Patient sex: M
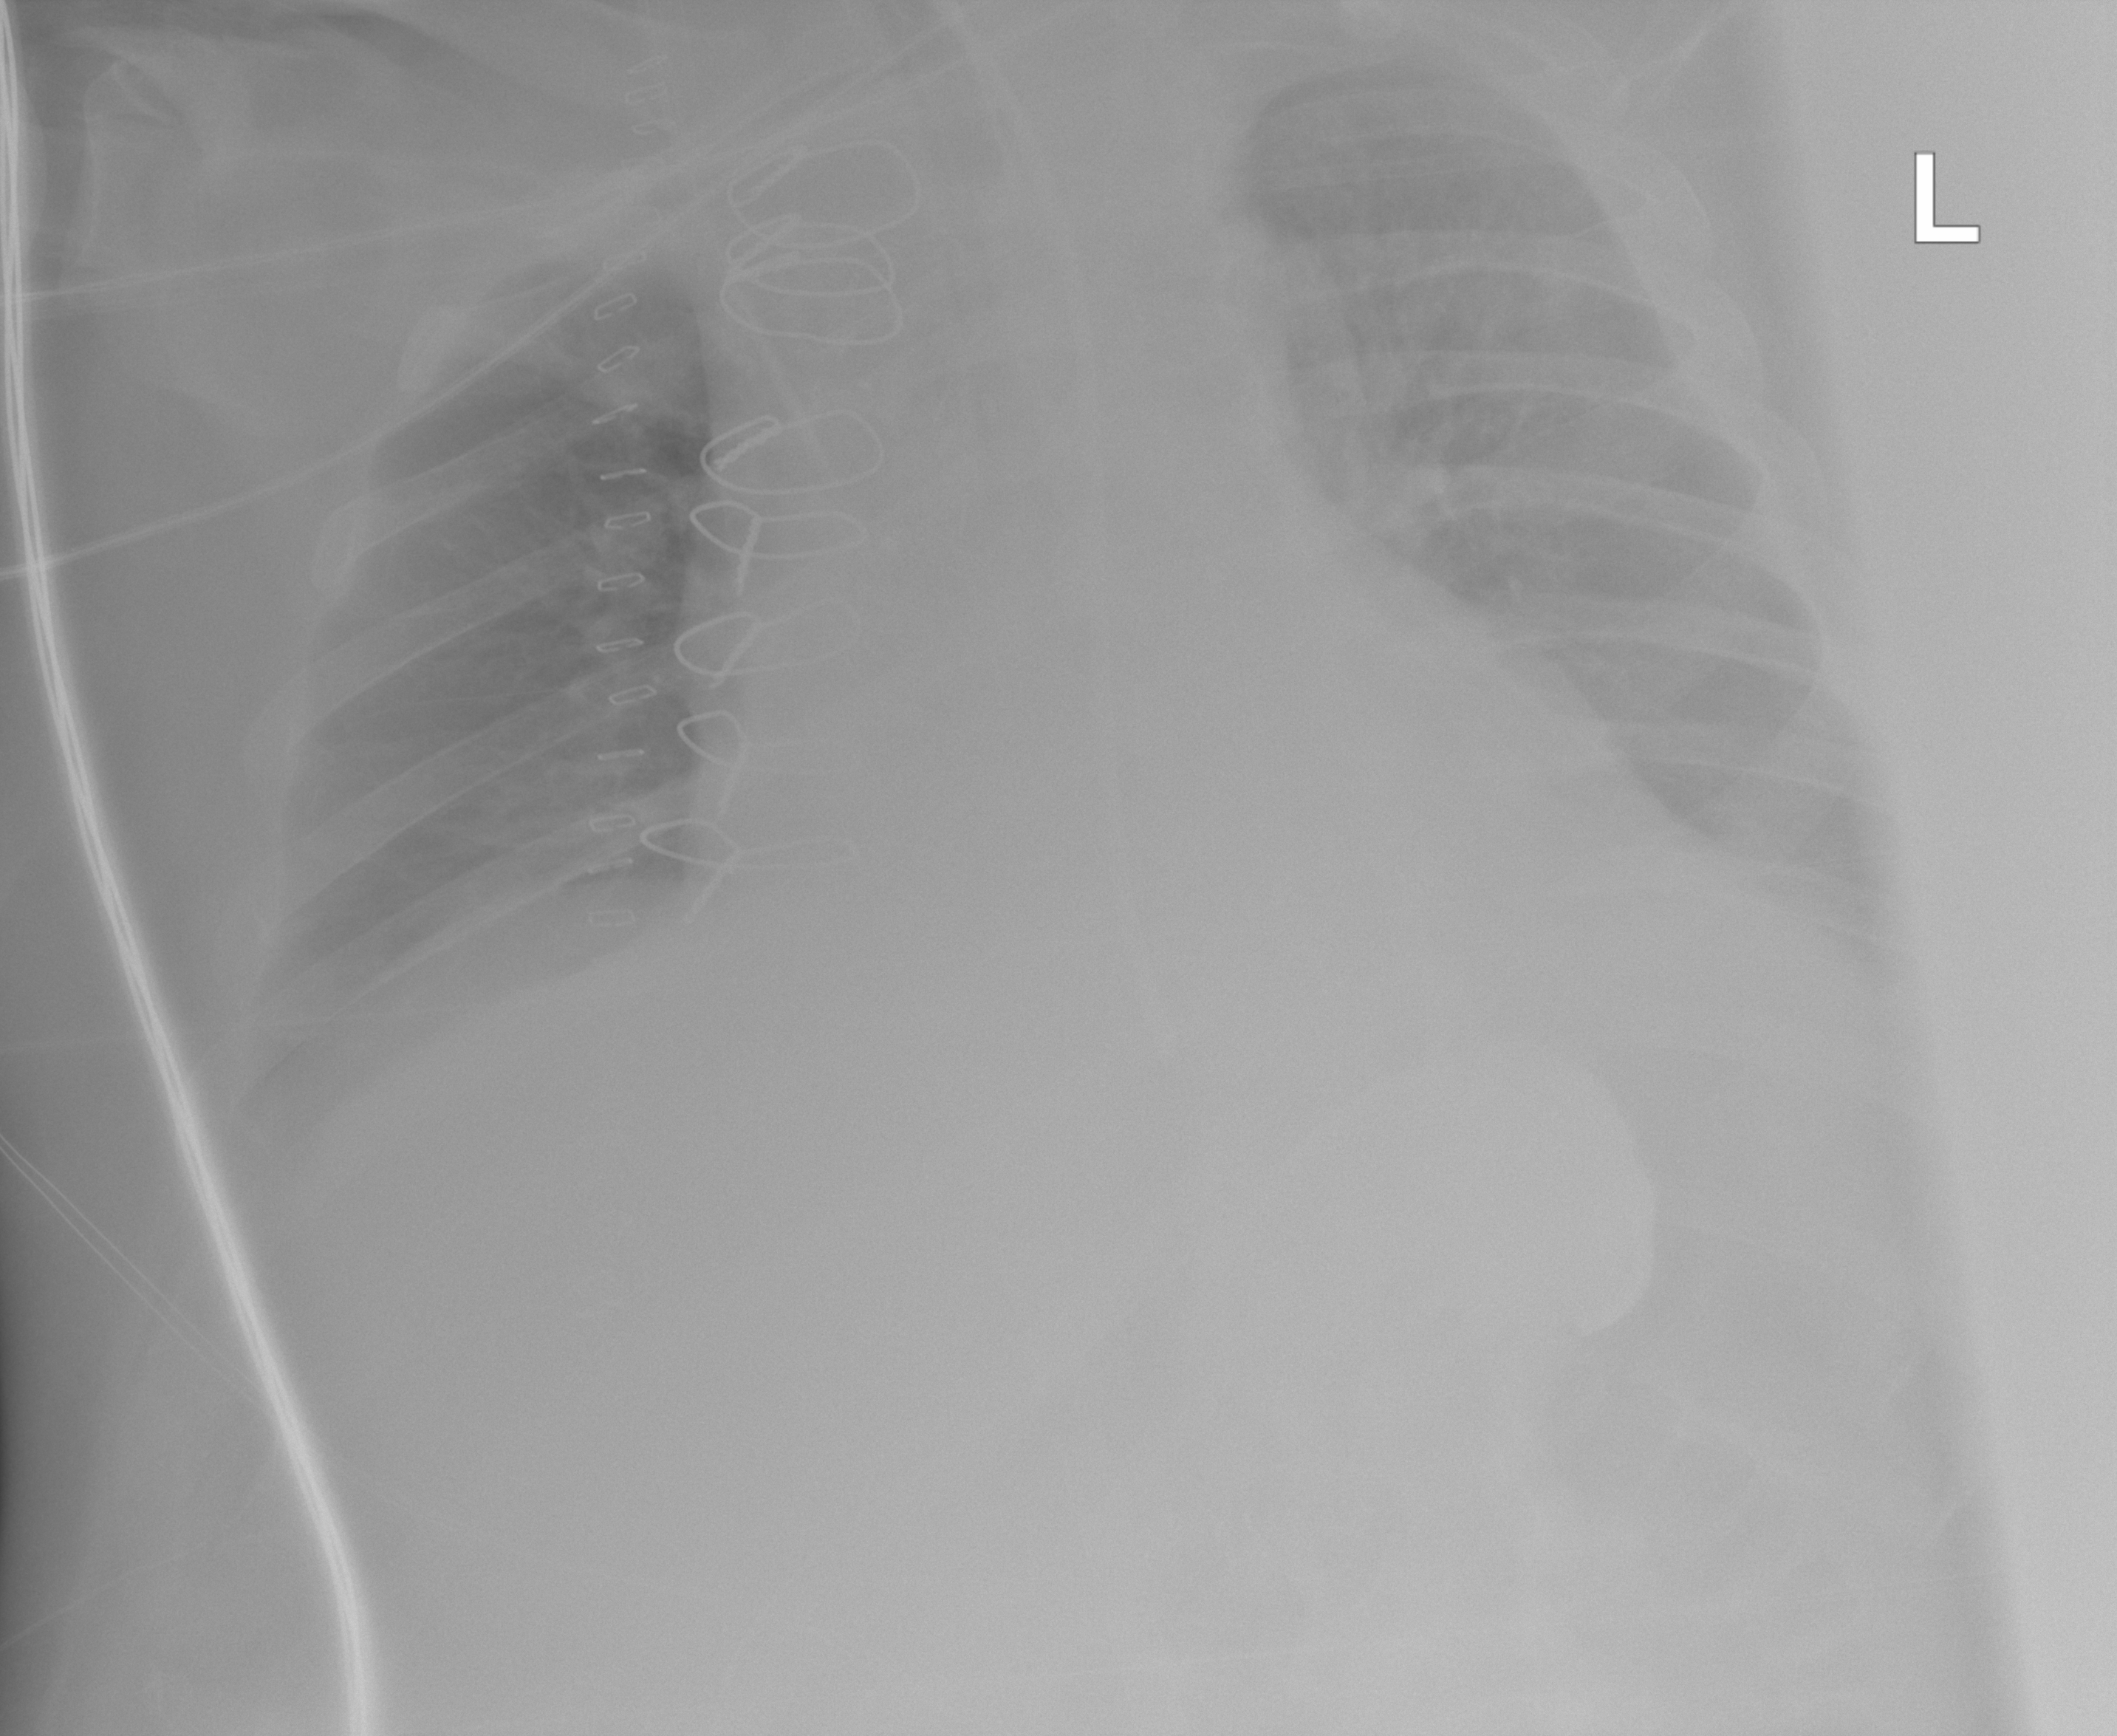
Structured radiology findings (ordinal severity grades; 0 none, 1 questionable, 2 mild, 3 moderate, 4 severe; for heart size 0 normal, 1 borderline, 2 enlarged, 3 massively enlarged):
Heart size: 2
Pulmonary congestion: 2
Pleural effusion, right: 0
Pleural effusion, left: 0
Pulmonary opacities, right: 0
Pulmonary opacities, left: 1
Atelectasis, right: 2
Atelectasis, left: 2